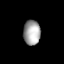
Tissue: lung
Cell type: Epithelial cells
Senescence score: 0.2398
Nuclear area (px): 411
Mean DAPI intensity: 164.616